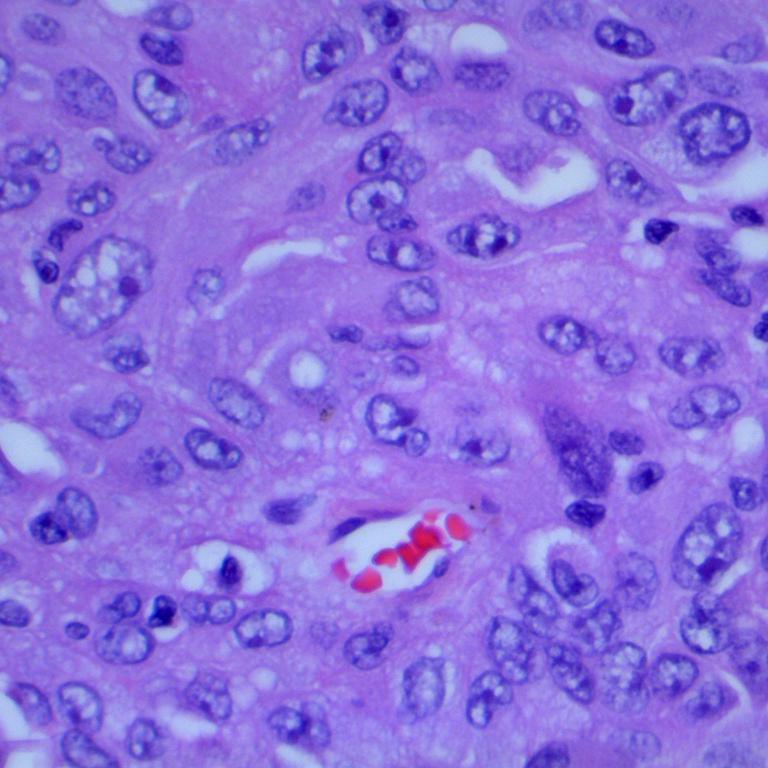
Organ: lung
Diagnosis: adenocarcinomas